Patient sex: M
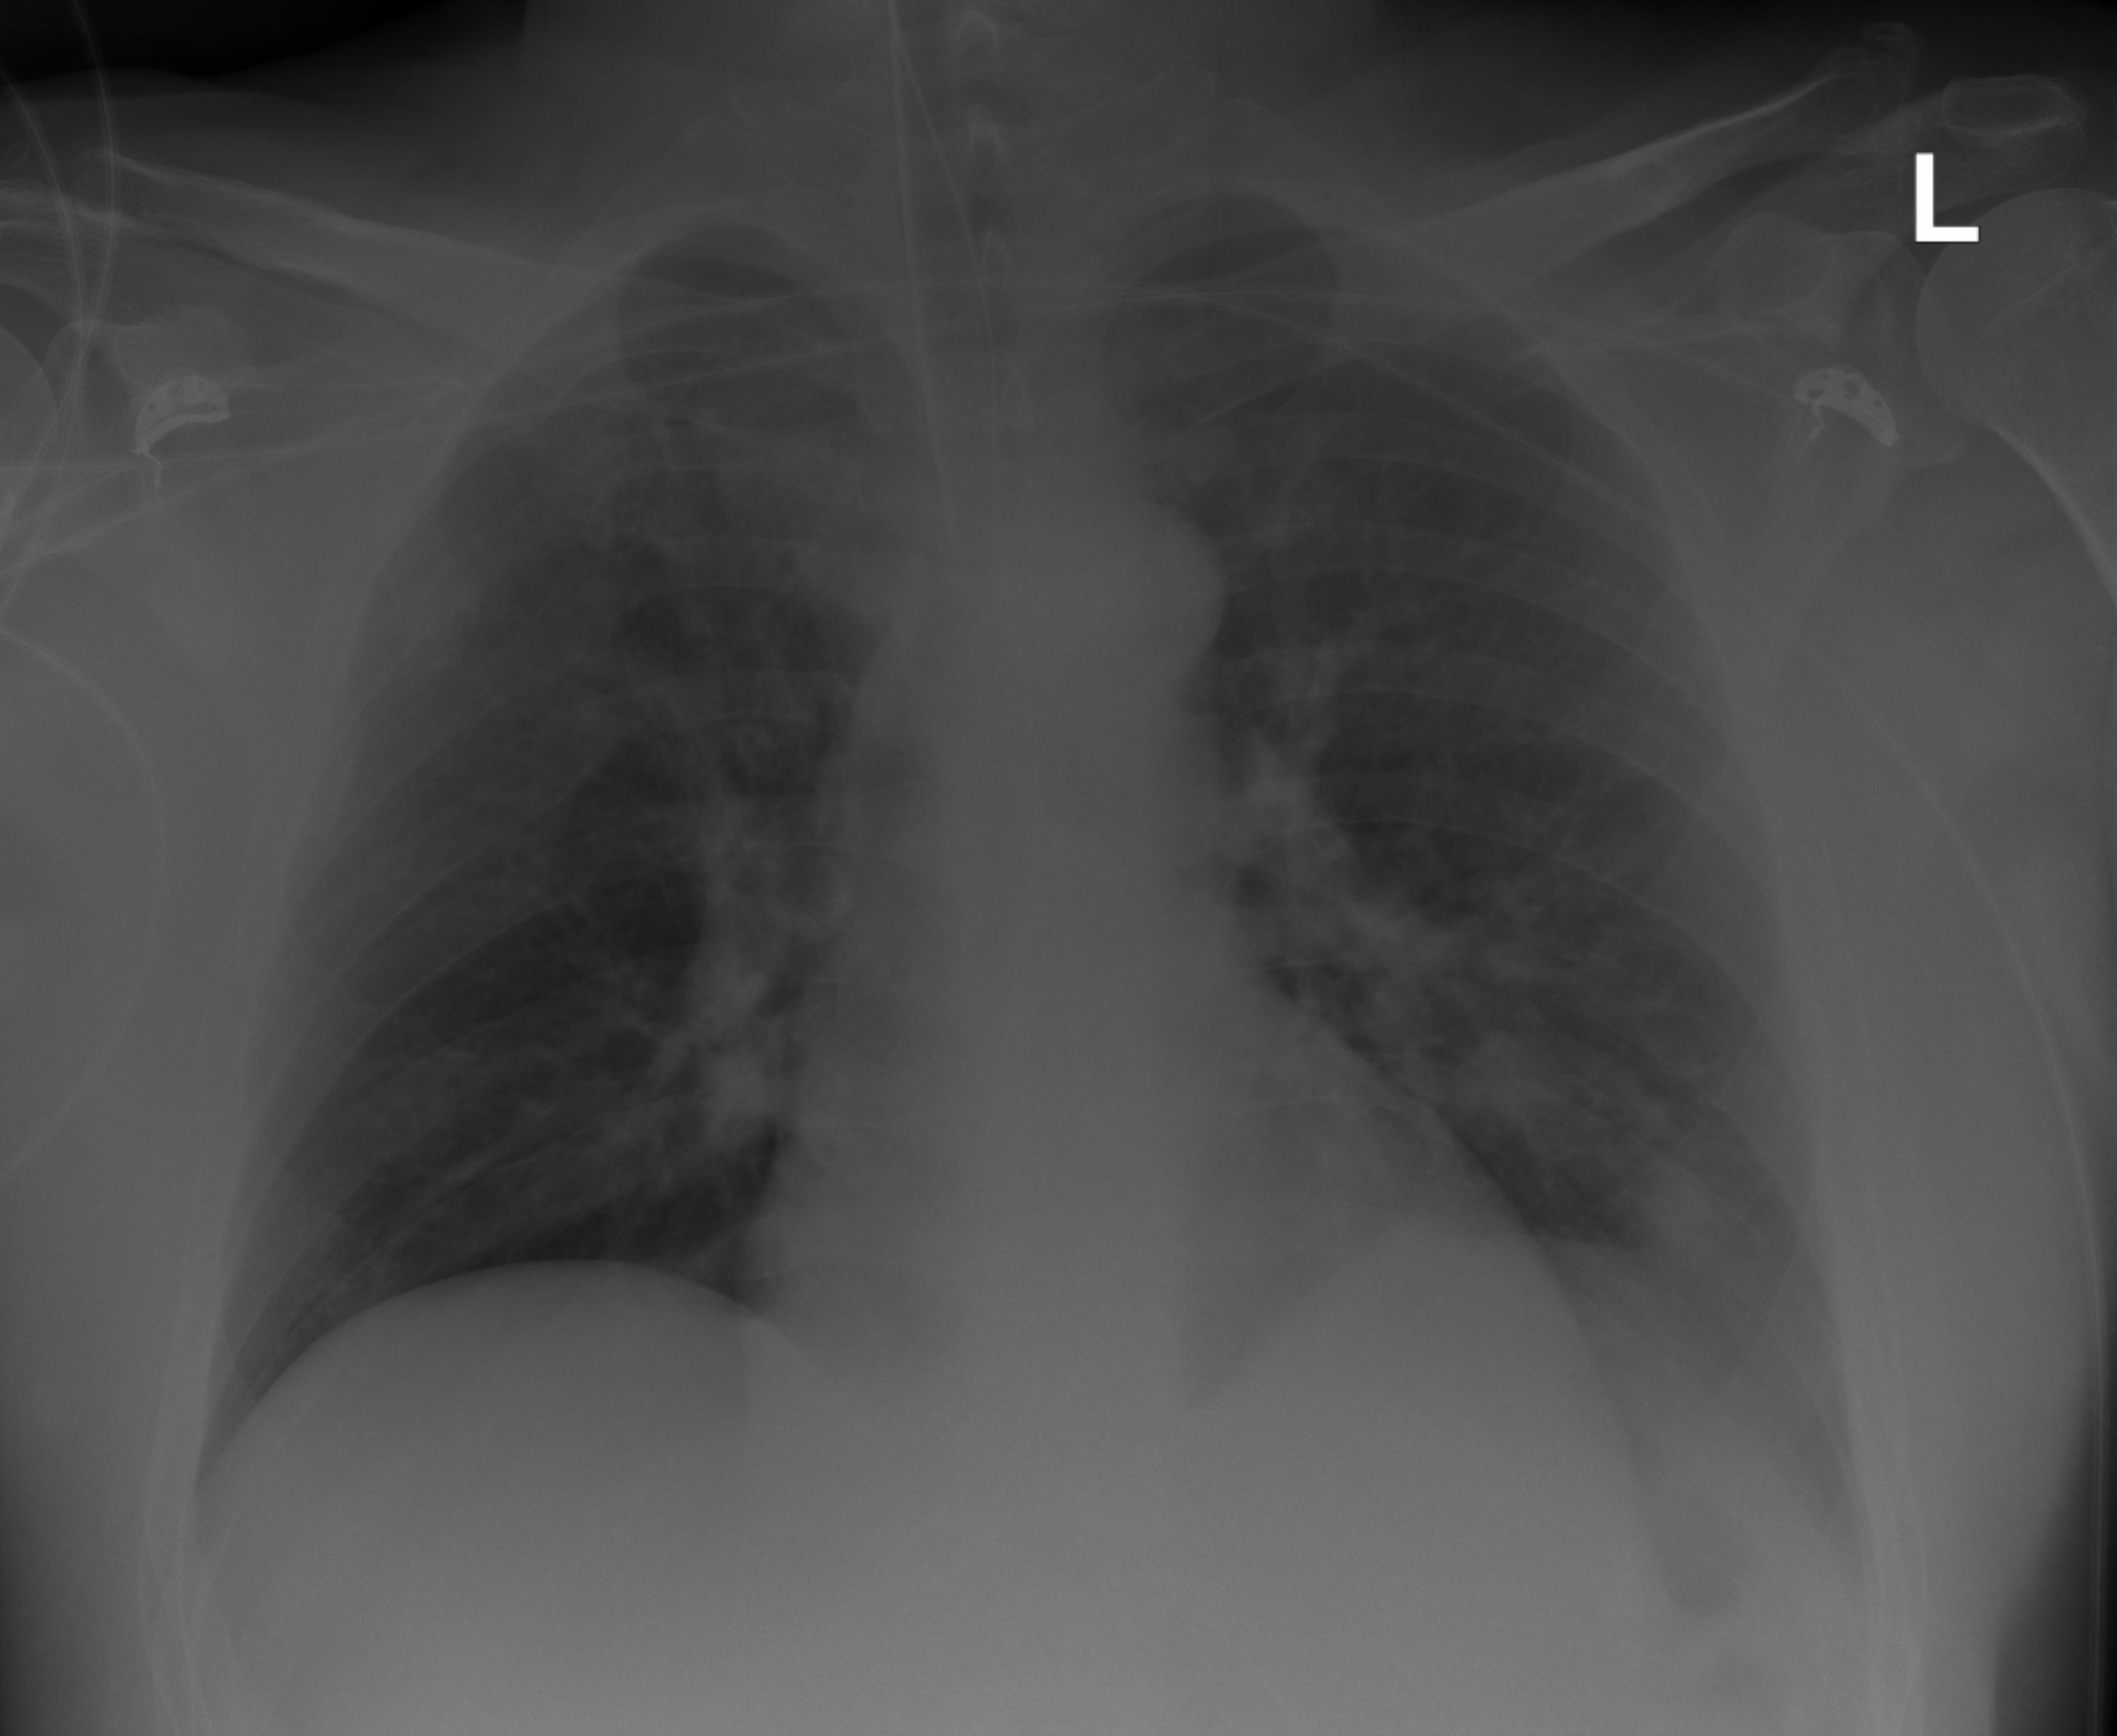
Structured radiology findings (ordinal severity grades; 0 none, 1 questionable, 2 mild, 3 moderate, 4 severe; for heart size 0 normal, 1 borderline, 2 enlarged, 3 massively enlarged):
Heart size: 2
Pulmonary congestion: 0
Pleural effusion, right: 0
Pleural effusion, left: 0
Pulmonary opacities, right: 0
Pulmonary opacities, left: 1
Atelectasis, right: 0
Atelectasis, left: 0